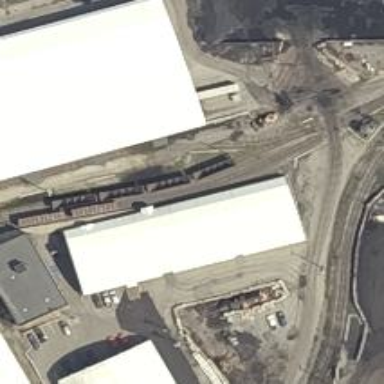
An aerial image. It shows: Railway spur service.